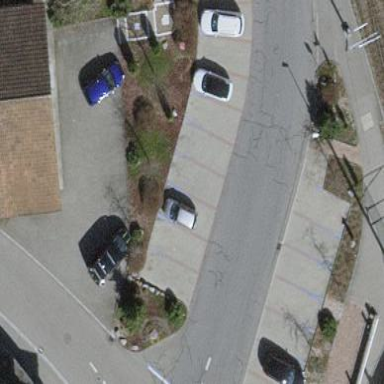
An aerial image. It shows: Street-side parking with park and ride facility.